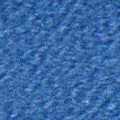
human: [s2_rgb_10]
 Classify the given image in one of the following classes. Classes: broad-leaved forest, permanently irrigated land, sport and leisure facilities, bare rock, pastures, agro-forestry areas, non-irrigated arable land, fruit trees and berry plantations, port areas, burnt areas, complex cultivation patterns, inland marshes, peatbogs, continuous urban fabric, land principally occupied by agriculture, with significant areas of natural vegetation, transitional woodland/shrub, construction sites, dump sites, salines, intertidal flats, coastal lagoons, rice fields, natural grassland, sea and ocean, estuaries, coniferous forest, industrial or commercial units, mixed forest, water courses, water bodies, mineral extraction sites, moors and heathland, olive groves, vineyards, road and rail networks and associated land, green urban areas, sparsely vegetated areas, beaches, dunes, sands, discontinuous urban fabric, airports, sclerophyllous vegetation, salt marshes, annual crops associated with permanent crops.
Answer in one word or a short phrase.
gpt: sea and ocean